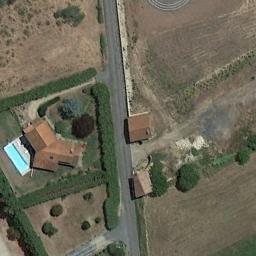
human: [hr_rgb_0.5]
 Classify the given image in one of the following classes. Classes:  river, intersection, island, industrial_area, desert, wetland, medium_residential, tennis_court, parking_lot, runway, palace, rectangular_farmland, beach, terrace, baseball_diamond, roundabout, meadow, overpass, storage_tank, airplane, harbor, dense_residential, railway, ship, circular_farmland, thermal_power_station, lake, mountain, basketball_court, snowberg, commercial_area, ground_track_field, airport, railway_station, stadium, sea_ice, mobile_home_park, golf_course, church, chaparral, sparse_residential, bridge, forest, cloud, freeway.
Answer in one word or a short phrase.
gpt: sparse_residential